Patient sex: F
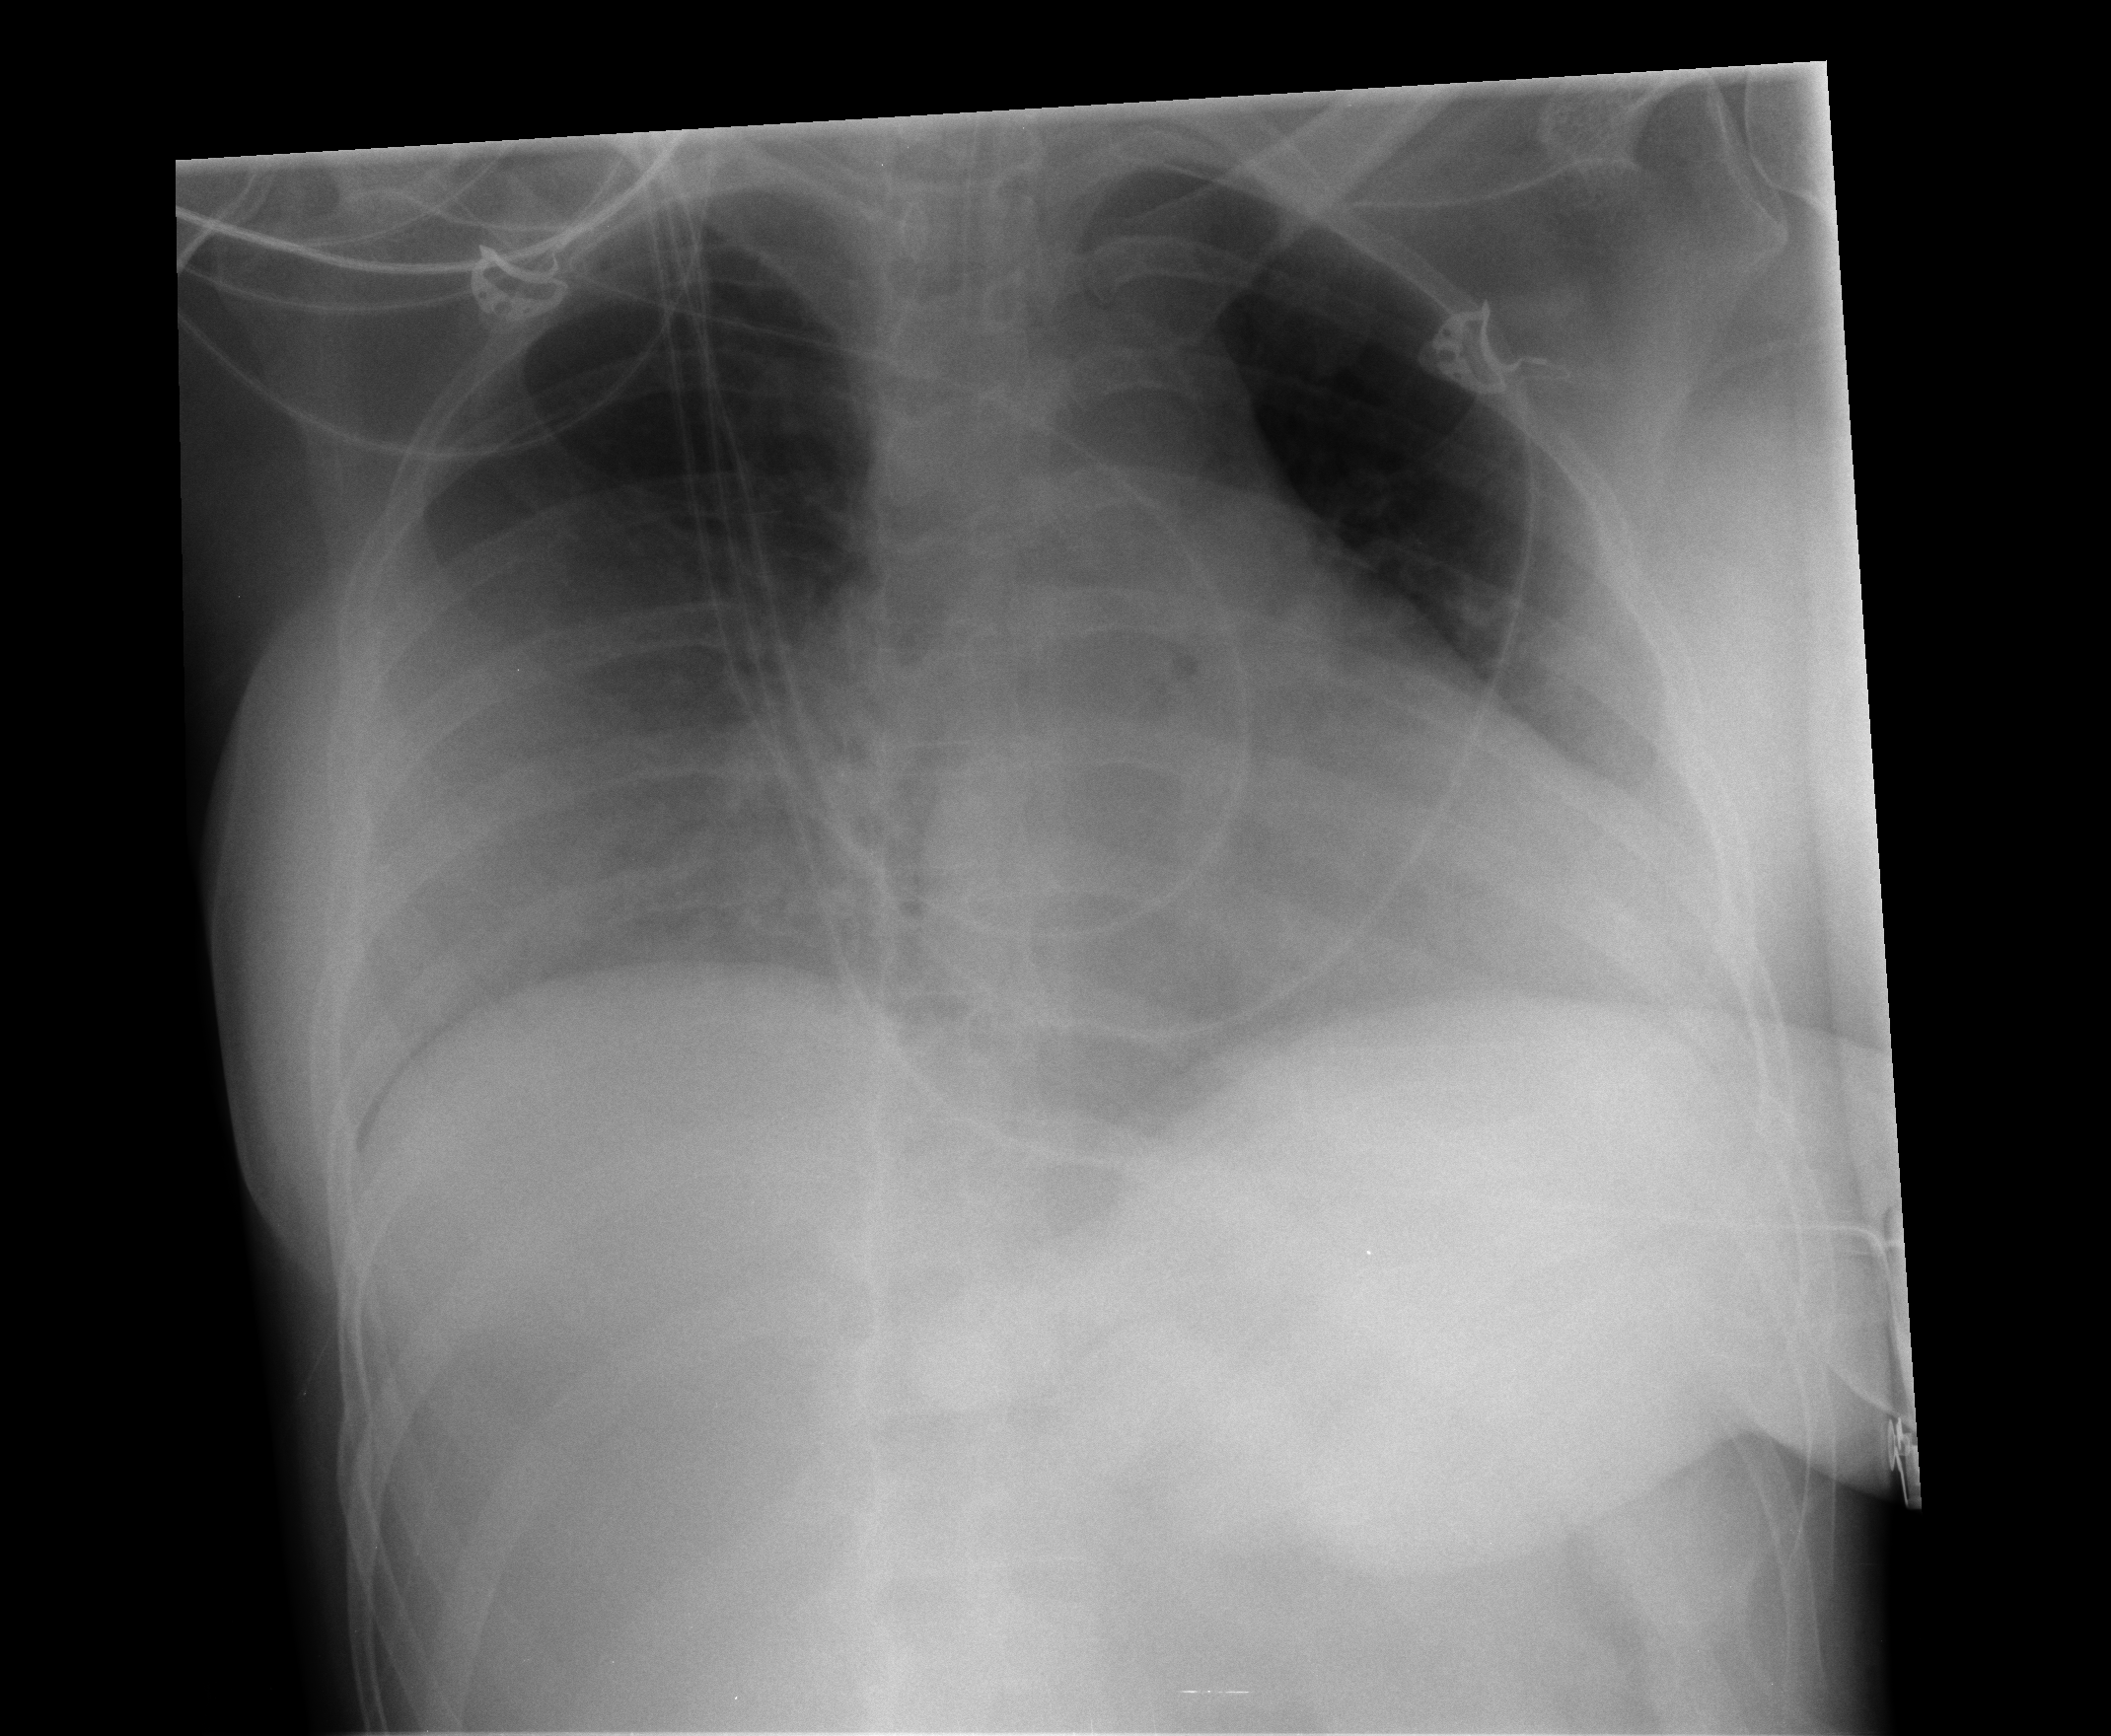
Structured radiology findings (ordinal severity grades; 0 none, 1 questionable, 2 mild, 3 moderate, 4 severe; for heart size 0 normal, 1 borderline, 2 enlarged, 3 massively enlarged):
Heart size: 1
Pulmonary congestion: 0
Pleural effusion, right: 2
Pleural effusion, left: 2
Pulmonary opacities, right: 3
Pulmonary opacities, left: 1
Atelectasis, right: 1
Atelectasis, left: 2